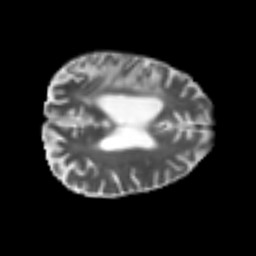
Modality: T2w
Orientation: axial
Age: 58
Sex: male
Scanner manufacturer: siemens
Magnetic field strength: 3 T
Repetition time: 4.999 s
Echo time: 0.07946 s